【题型】填空题　【知识点】解析几何　【难度】easy
已知 \(A(2,0)\), \(B(2,3)\), 直线 \(l\) 过定点 \(P(1,2)\), 且与线段 \(AB\) 相交, 则直线 \(l\) 的斜率 \(k\) 的取值范围是 \underline{\quad\quad}.
【解答】
\noindent \textbf{【答案】} \(\boldsymbol{-2 \le k \le 1}\)

\vspace{0.3em}
\noindent \textbf{【分析】} 根据已知条件, 结合直线的斜率公式, 以及直线 \(l\) 与线段 \(AB\) 相交, 即可求解.

\vspace{0.3em}
\noindent \textbf{【详解】} 由题意 \(A(2,0)\), \(B(2,3)\), \(P(1,2)\),

则 \(k_{PA} = \frac{0 - 2}{2 - 1} = -2\), \(k_{PB} = \frac{3 - 2}{2 - 1} = 1\),

因为直线 \(l\) 与线段 \(AB\) 相交,

则直线 \(l\) 的斜率 \(k\) 的取值范围是 \(-2 \le k \le 1\).

故答案为: \(-2 \le k \le 1\)

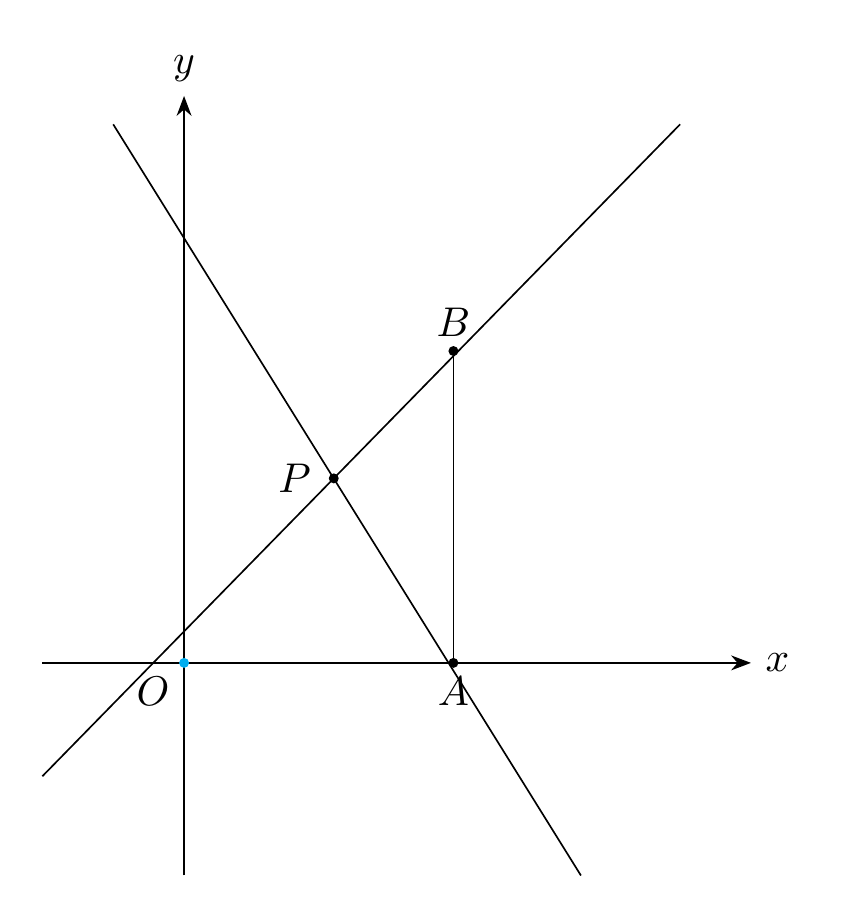